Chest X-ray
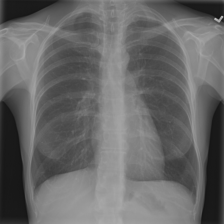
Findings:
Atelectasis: negative
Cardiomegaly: negative
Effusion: negative
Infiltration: negative
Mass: negative
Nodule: negative
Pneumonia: negative
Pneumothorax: negative
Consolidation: negative
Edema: negative
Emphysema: negative
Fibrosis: negative
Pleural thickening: negative
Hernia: negative